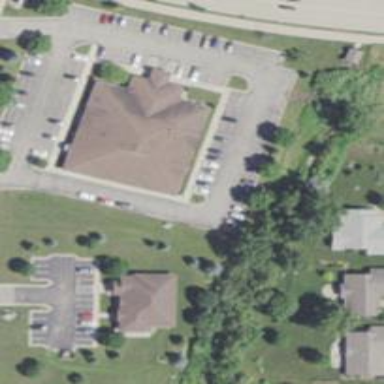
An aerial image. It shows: Clinic building offering healthcare services.